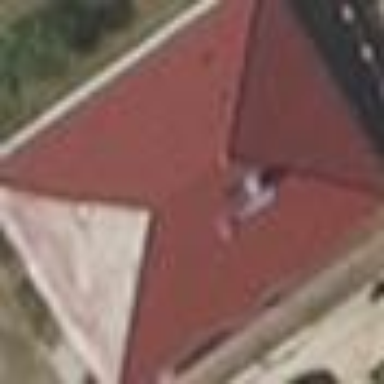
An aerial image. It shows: House with hipped roof.